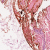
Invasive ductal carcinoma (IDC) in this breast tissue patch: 0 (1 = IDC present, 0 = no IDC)